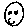
Label: smiley face